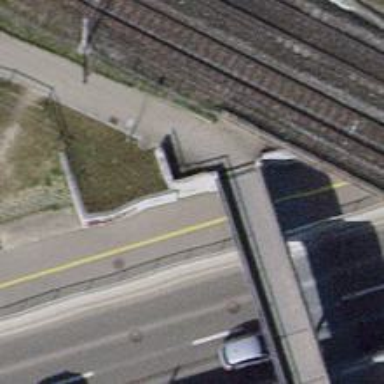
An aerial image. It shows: Path on bridge.